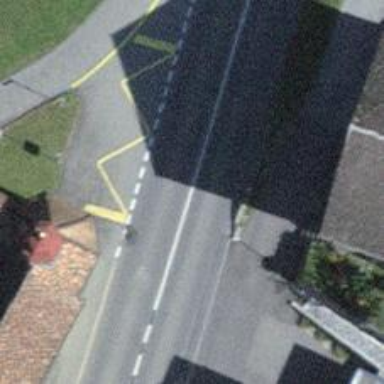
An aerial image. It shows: Public transport stop position.